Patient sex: M
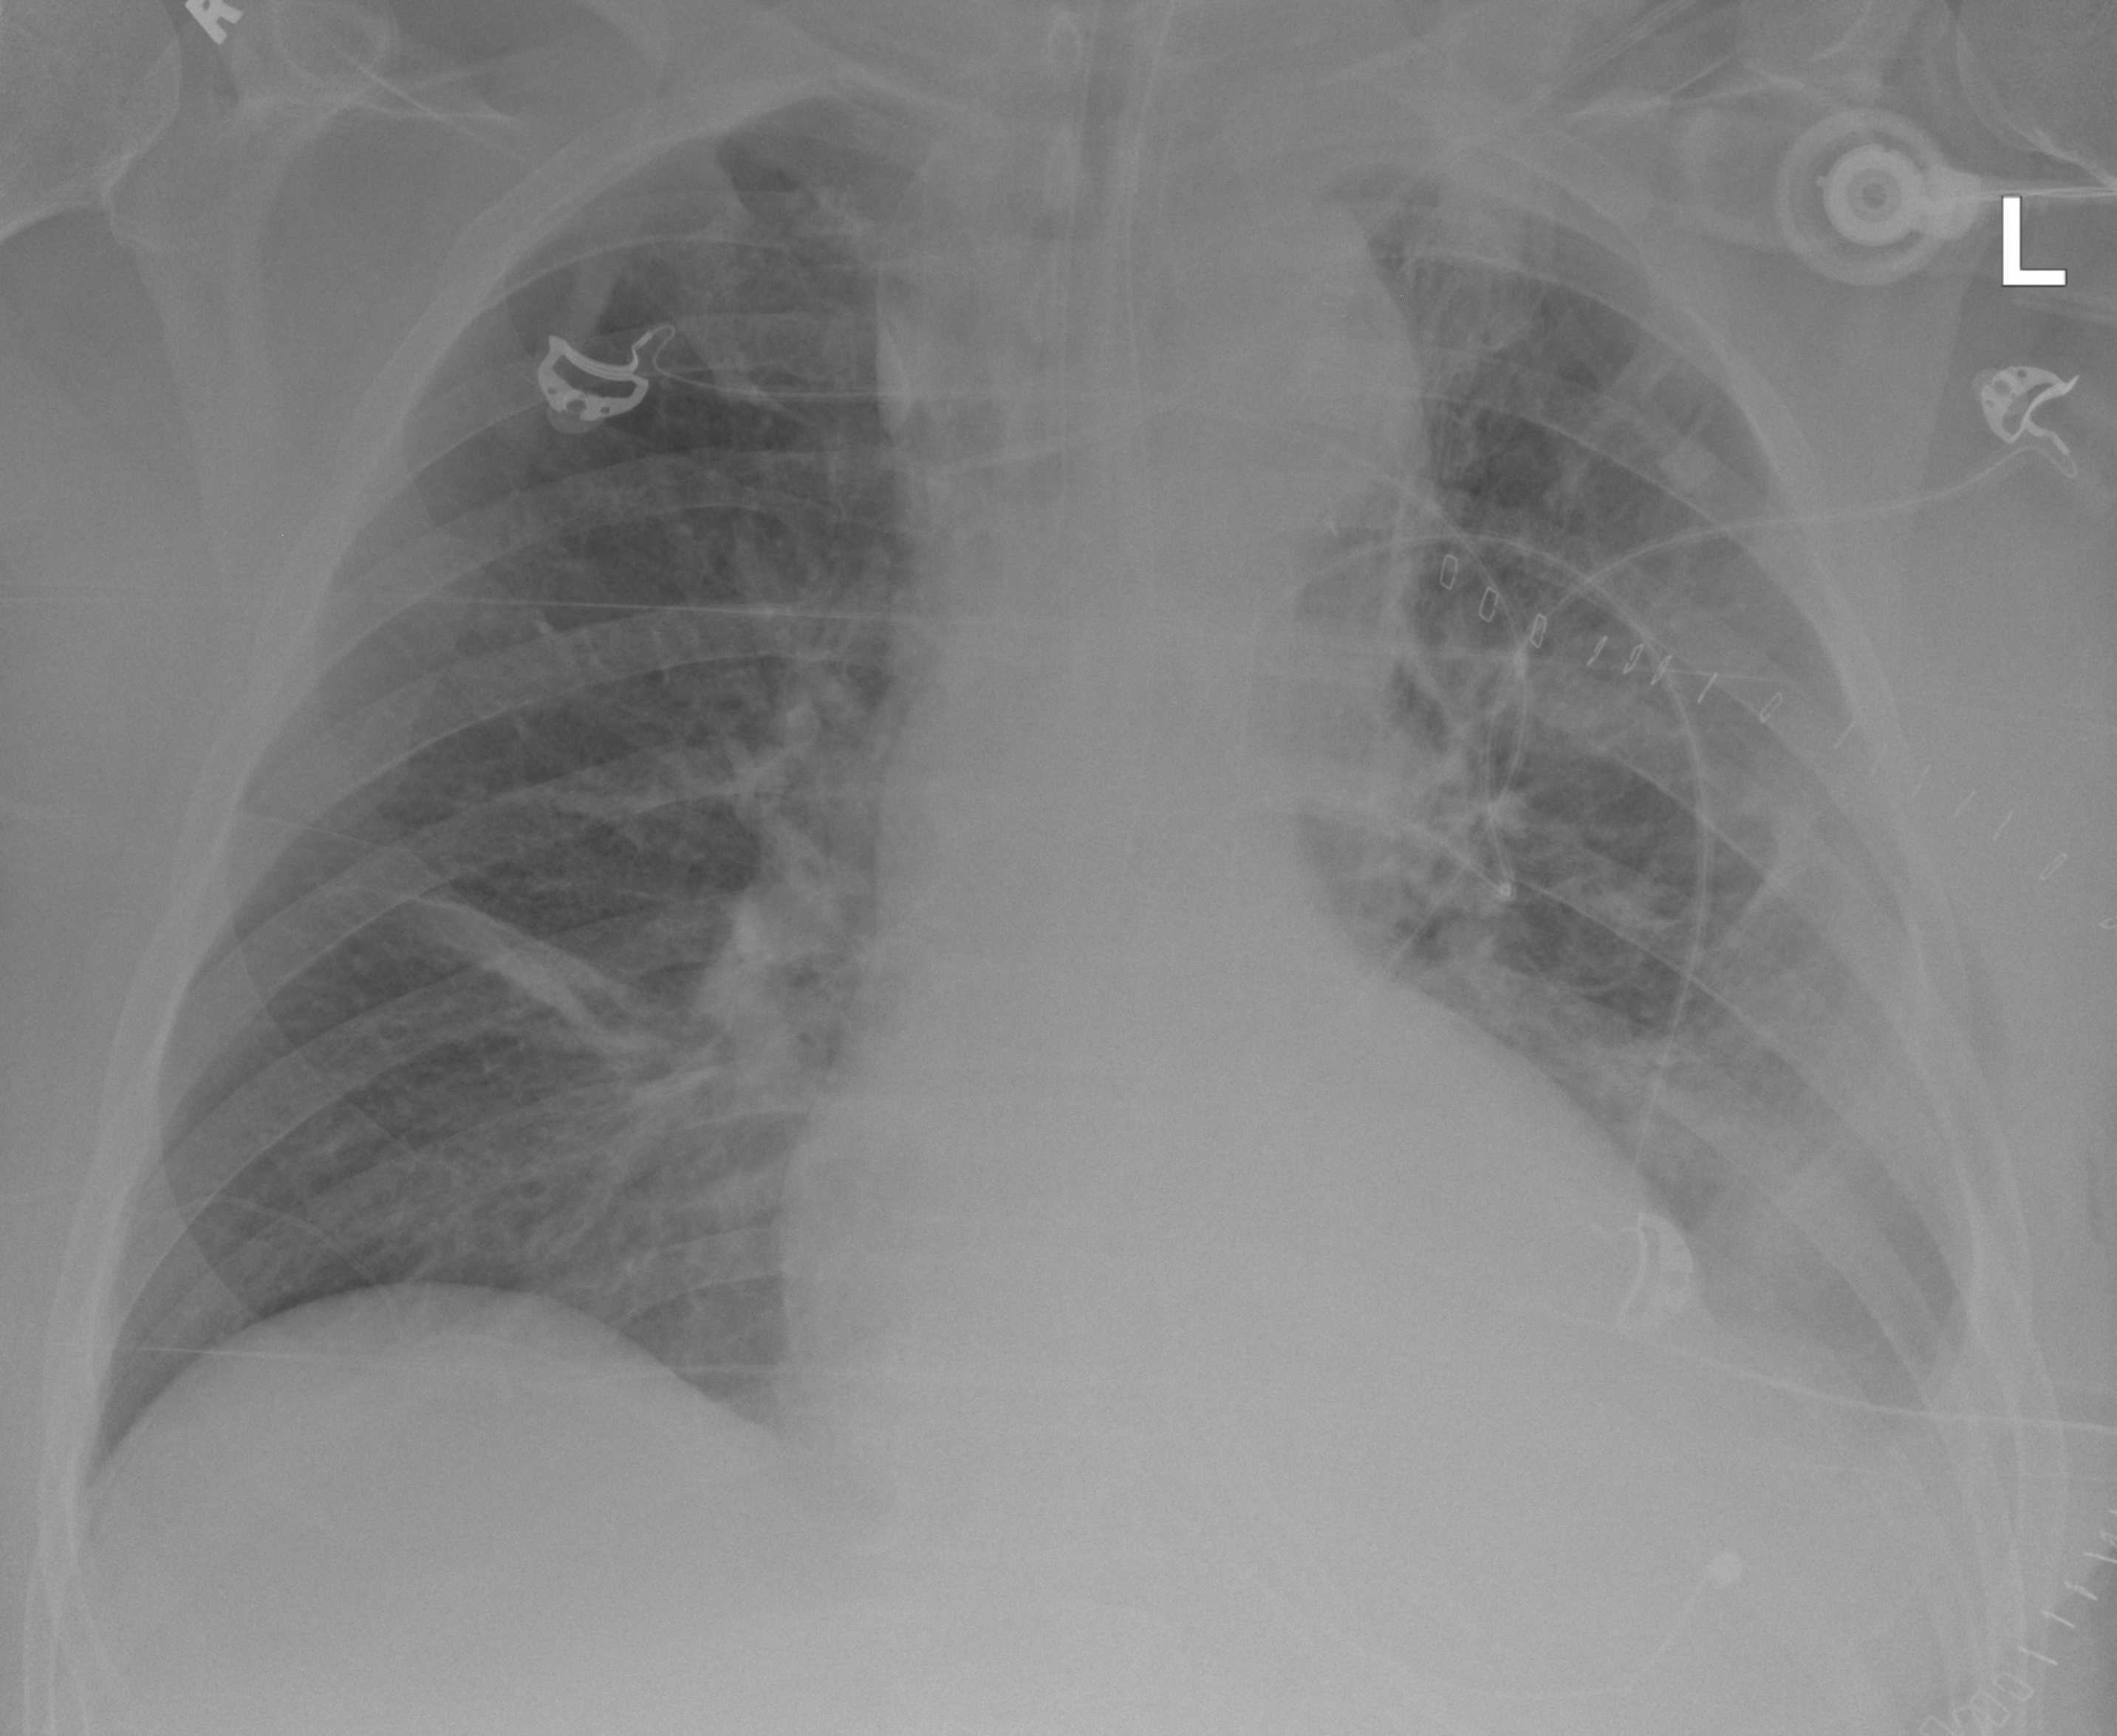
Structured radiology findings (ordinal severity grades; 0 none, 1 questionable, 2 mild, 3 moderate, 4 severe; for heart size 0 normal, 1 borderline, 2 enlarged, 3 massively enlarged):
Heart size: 0
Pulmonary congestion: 0
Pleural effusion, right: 0
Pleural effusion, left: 3
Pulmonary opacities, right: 0
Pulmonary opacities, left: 2
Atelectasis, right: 0
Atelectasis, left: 2